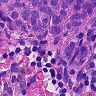
Metastatic tissue present: yes